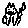
Label: cat